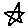
Label: star